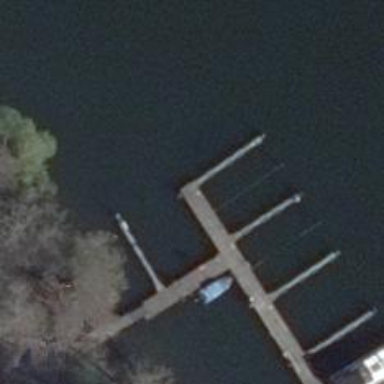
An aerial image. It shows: Man-made pier.